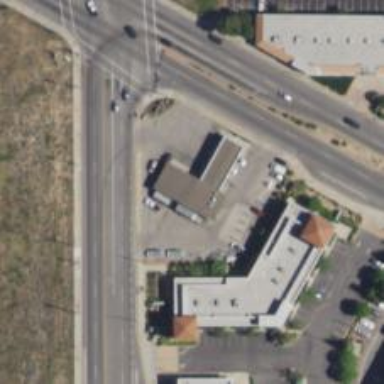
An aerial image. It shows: Convenience shop.